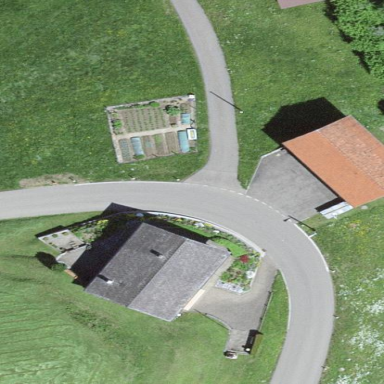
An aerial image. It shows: Farmyard area.